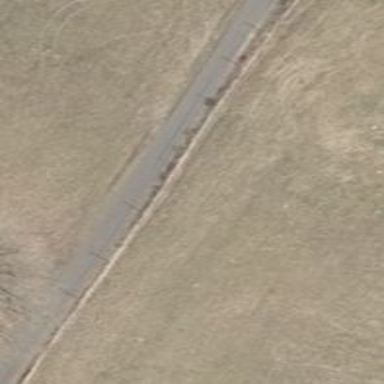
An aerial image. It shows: Path with asphalt surface of excellent quality.